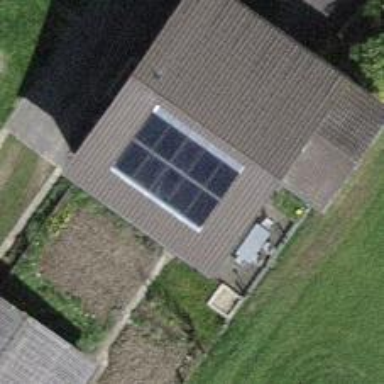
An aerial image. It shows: Solar photovoltaic panel generator.